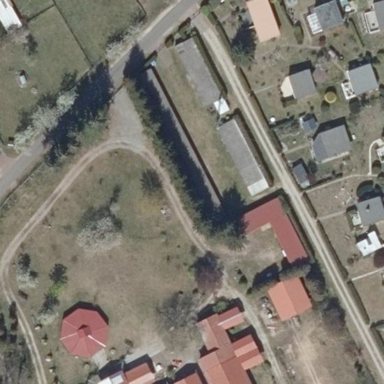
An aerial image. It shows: Group of garages.